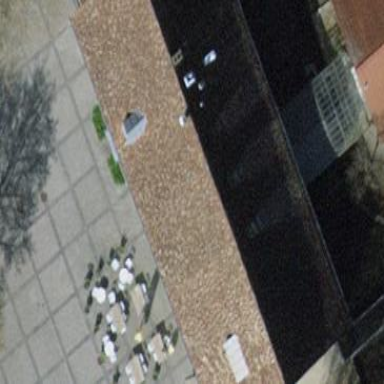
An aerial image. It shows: Events venue building.